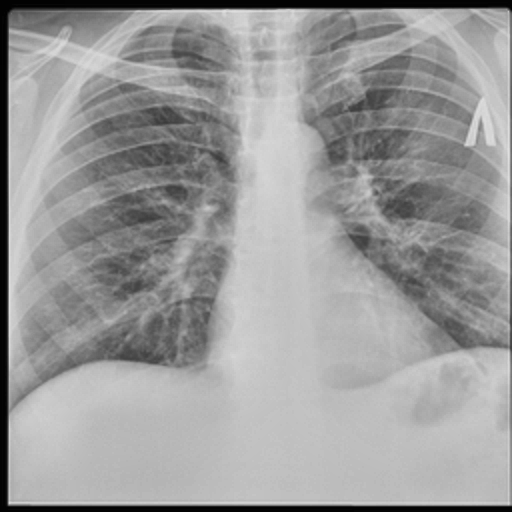
Finding: TUBERCULOSIS